Question: I want to decrease the sample value in a sound linearly, starting from the very first sample '[0]', which would have the max value (32767), and the last one [sound length end] having the smallest possible value (-32767). To do this I'd assume you could use the format 'y=mx+b'. Since 'm = y2-y1/x2-x1' I have:
'''
def decreasing(sound):
length = getLength(sound)
max = 32767.0
min= -32767.0
for sample in getSamples(sound):
setSampleValue(sound, int((((min-max) / (length)) * (index)) + max))
'''
The problem I'm having is with the in 'y=mx+b', is the I think as it is the value on the x plain you get to find the sample value (y). However when I run the code I get:
> The error was:index ... Name not found globally
Since I'm not sure how to define it. So basically what I'm asking is how do I make this number:

in my equation.
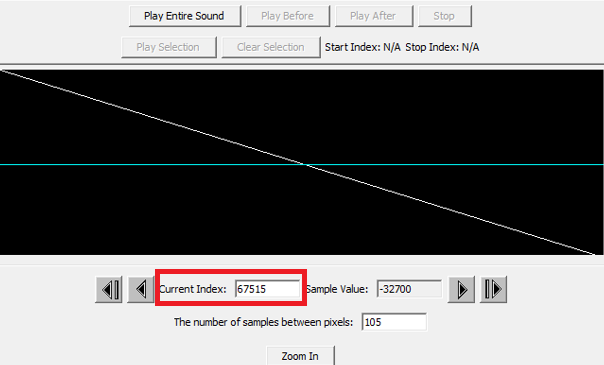
Answer: Assuming that getSamples() returns a list, you probably want something like this:
'''
for index, sample in enumerate(getSamples(sound)):
setSampleValue(sample, int((((min-max)/length) * index) + max))
'''